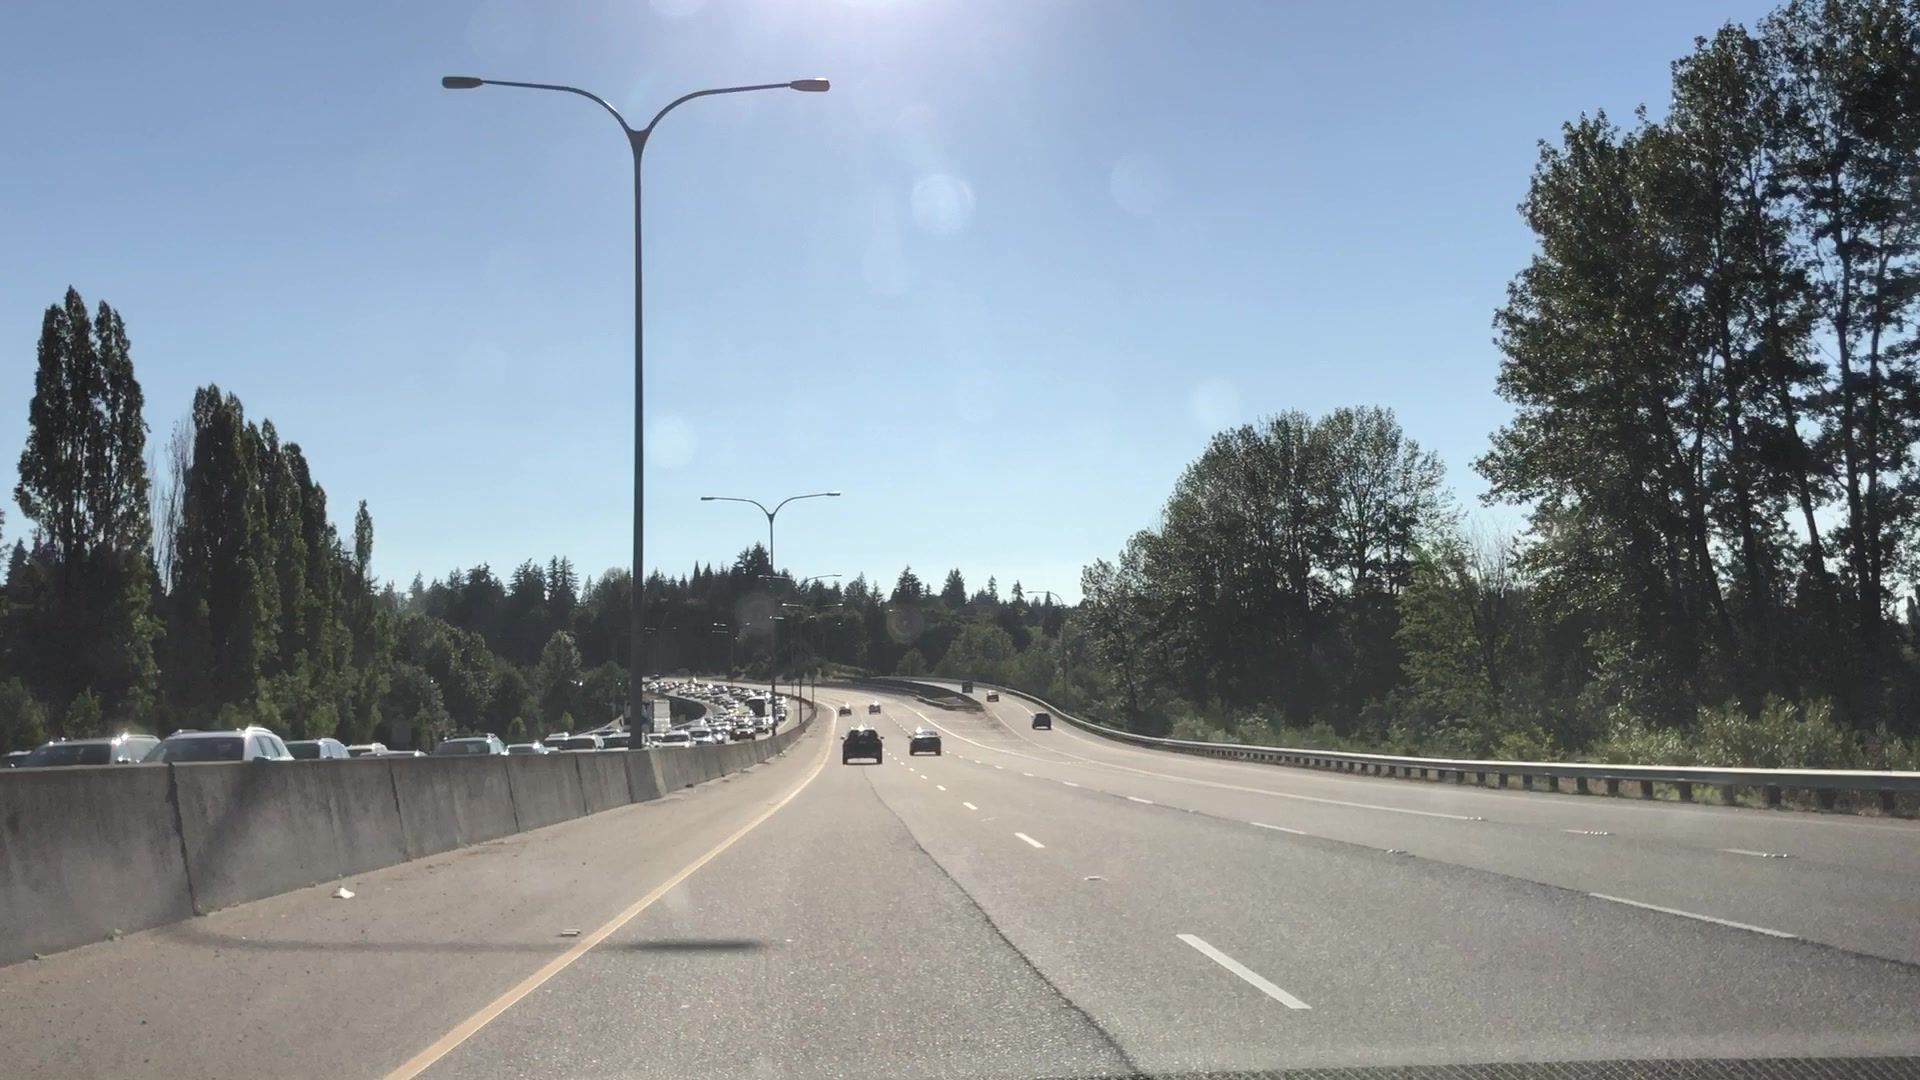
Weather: clear
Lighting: day
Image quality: good
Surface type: driving surface
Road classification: motorway
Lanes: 4
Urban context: urban centre
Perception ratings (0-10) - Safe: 0.9, Lively: 1.4, Beautiful: 3.29, Boring: 4.09, Depressing: 7.83, Wealthy: 3.36